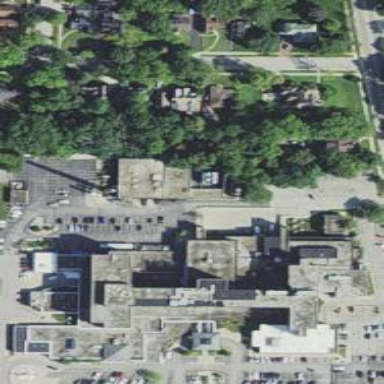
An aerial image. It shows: Hospital building.